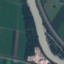
Land use / land cover: River